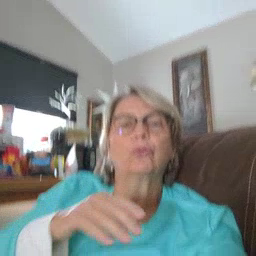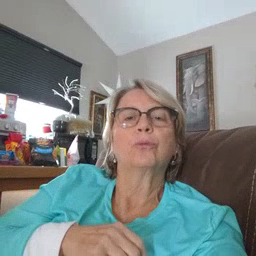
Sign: dryer